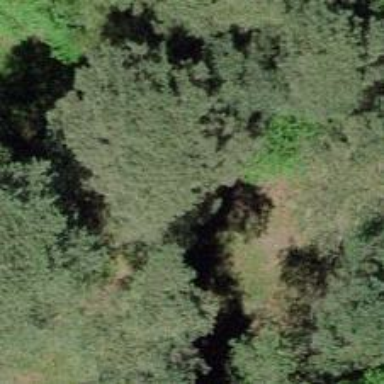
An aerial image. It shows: Path surrounded by trees.